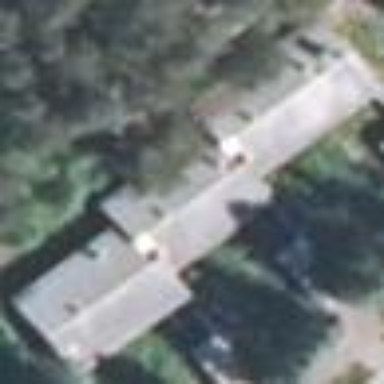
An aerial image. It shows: Terrace building.